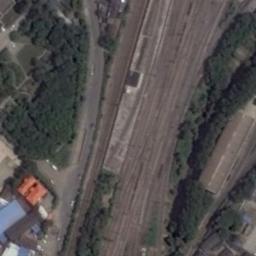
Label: railway